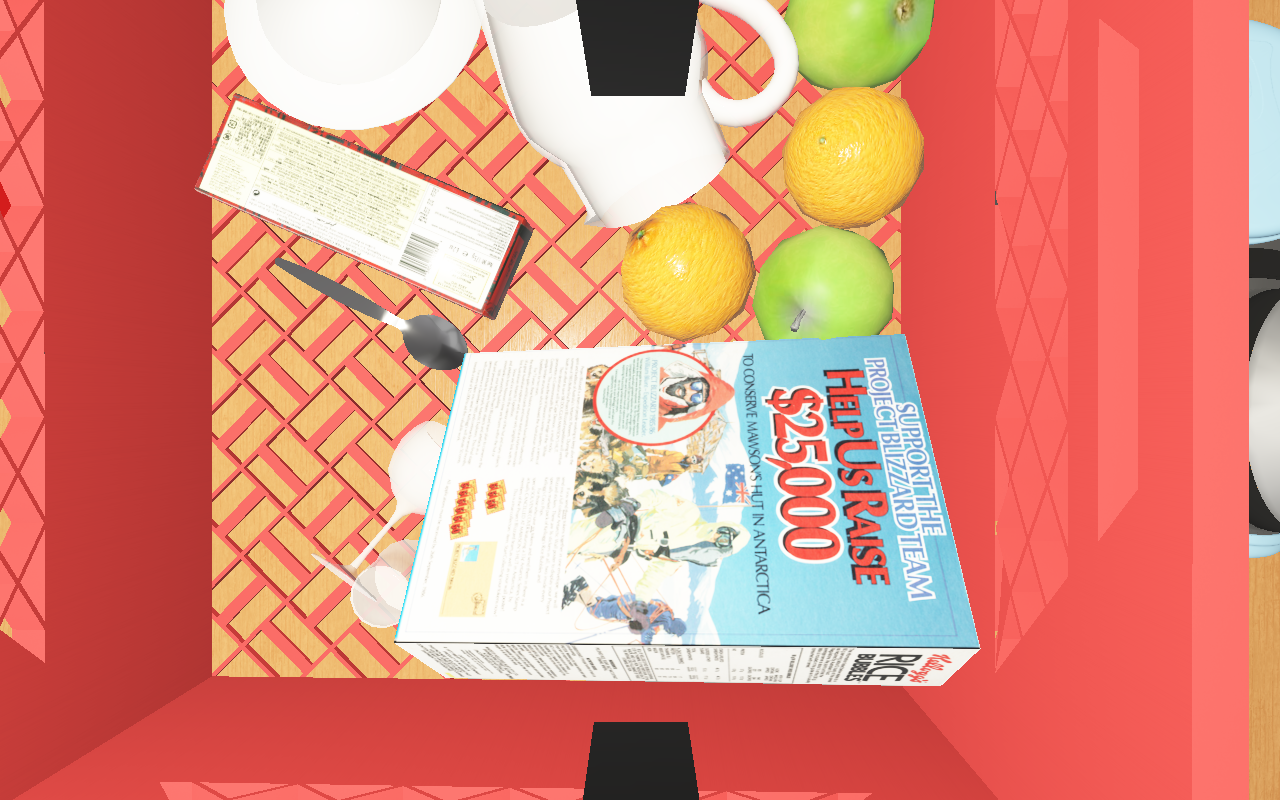
Objects in the scene:
water bottle
apple
orange
cereal box